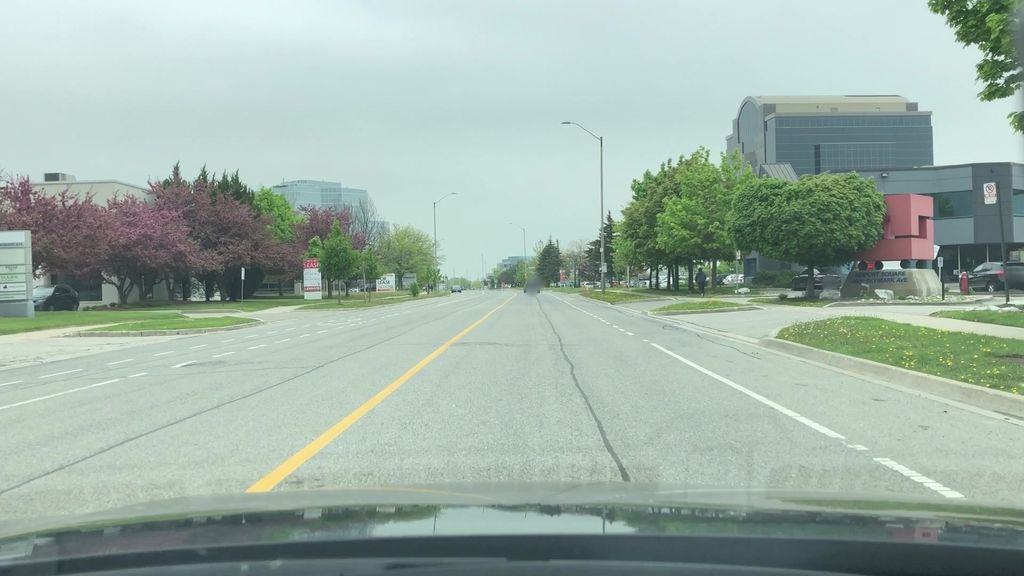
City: toronto